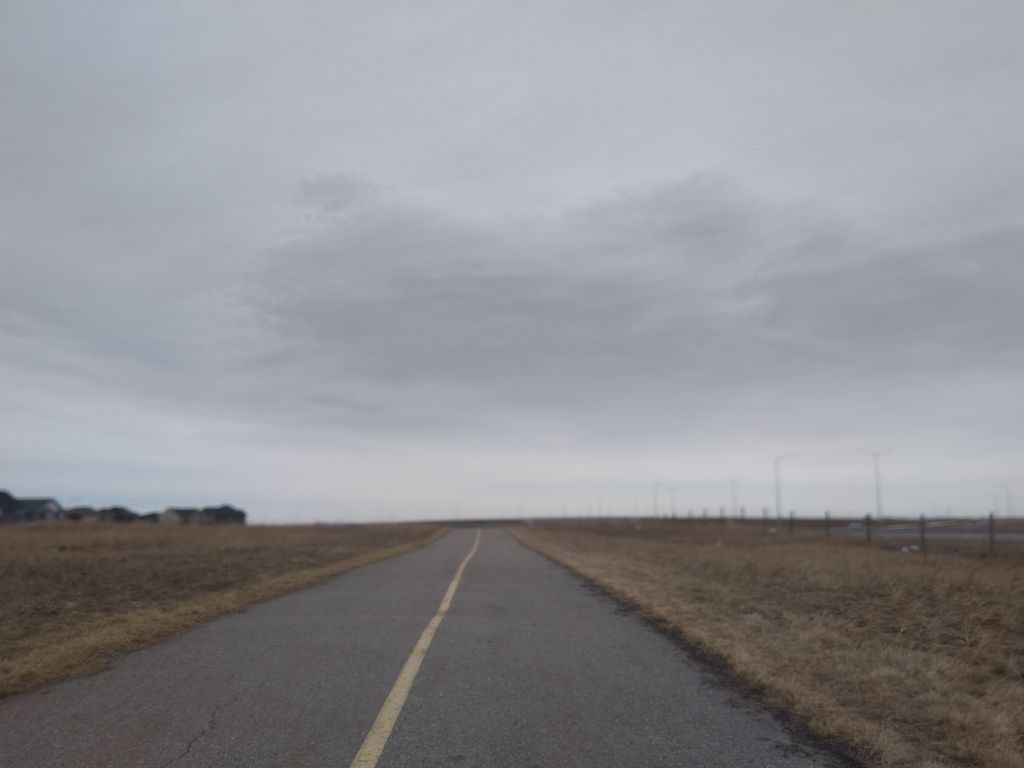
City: calgary